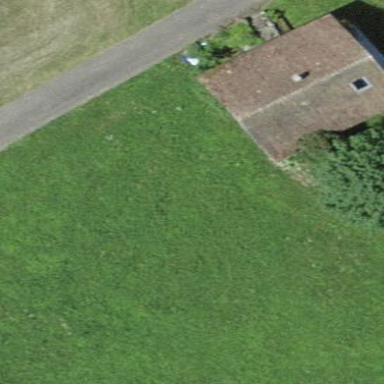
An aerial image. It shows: Hut.